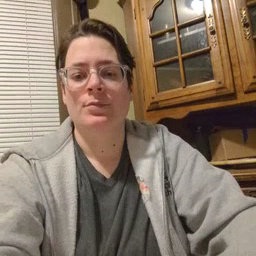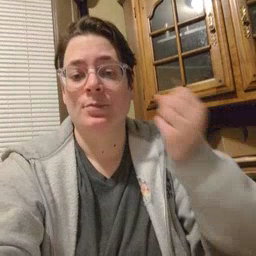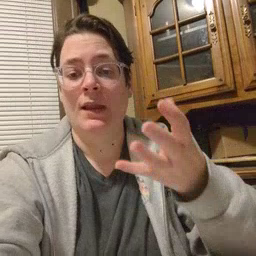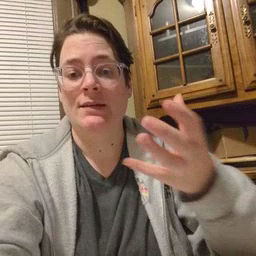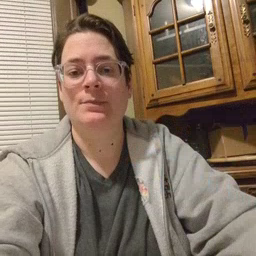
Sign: many